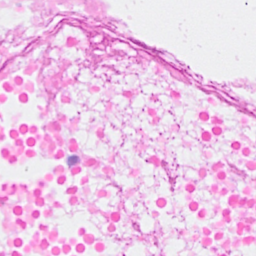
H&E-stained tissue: Breast